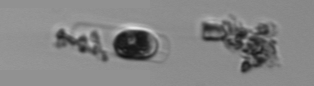
Label: Guinardia_delicatula_TAG_internal_parasite